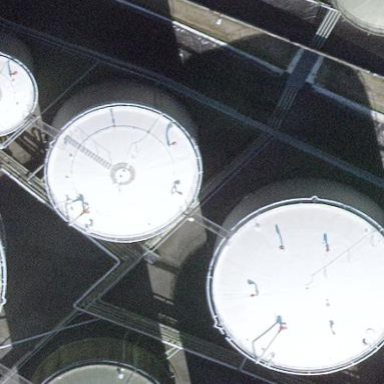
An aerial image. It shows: Storage tank created as man-made structure.